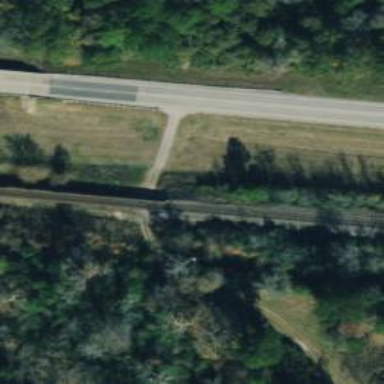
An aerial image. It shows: Railway track.